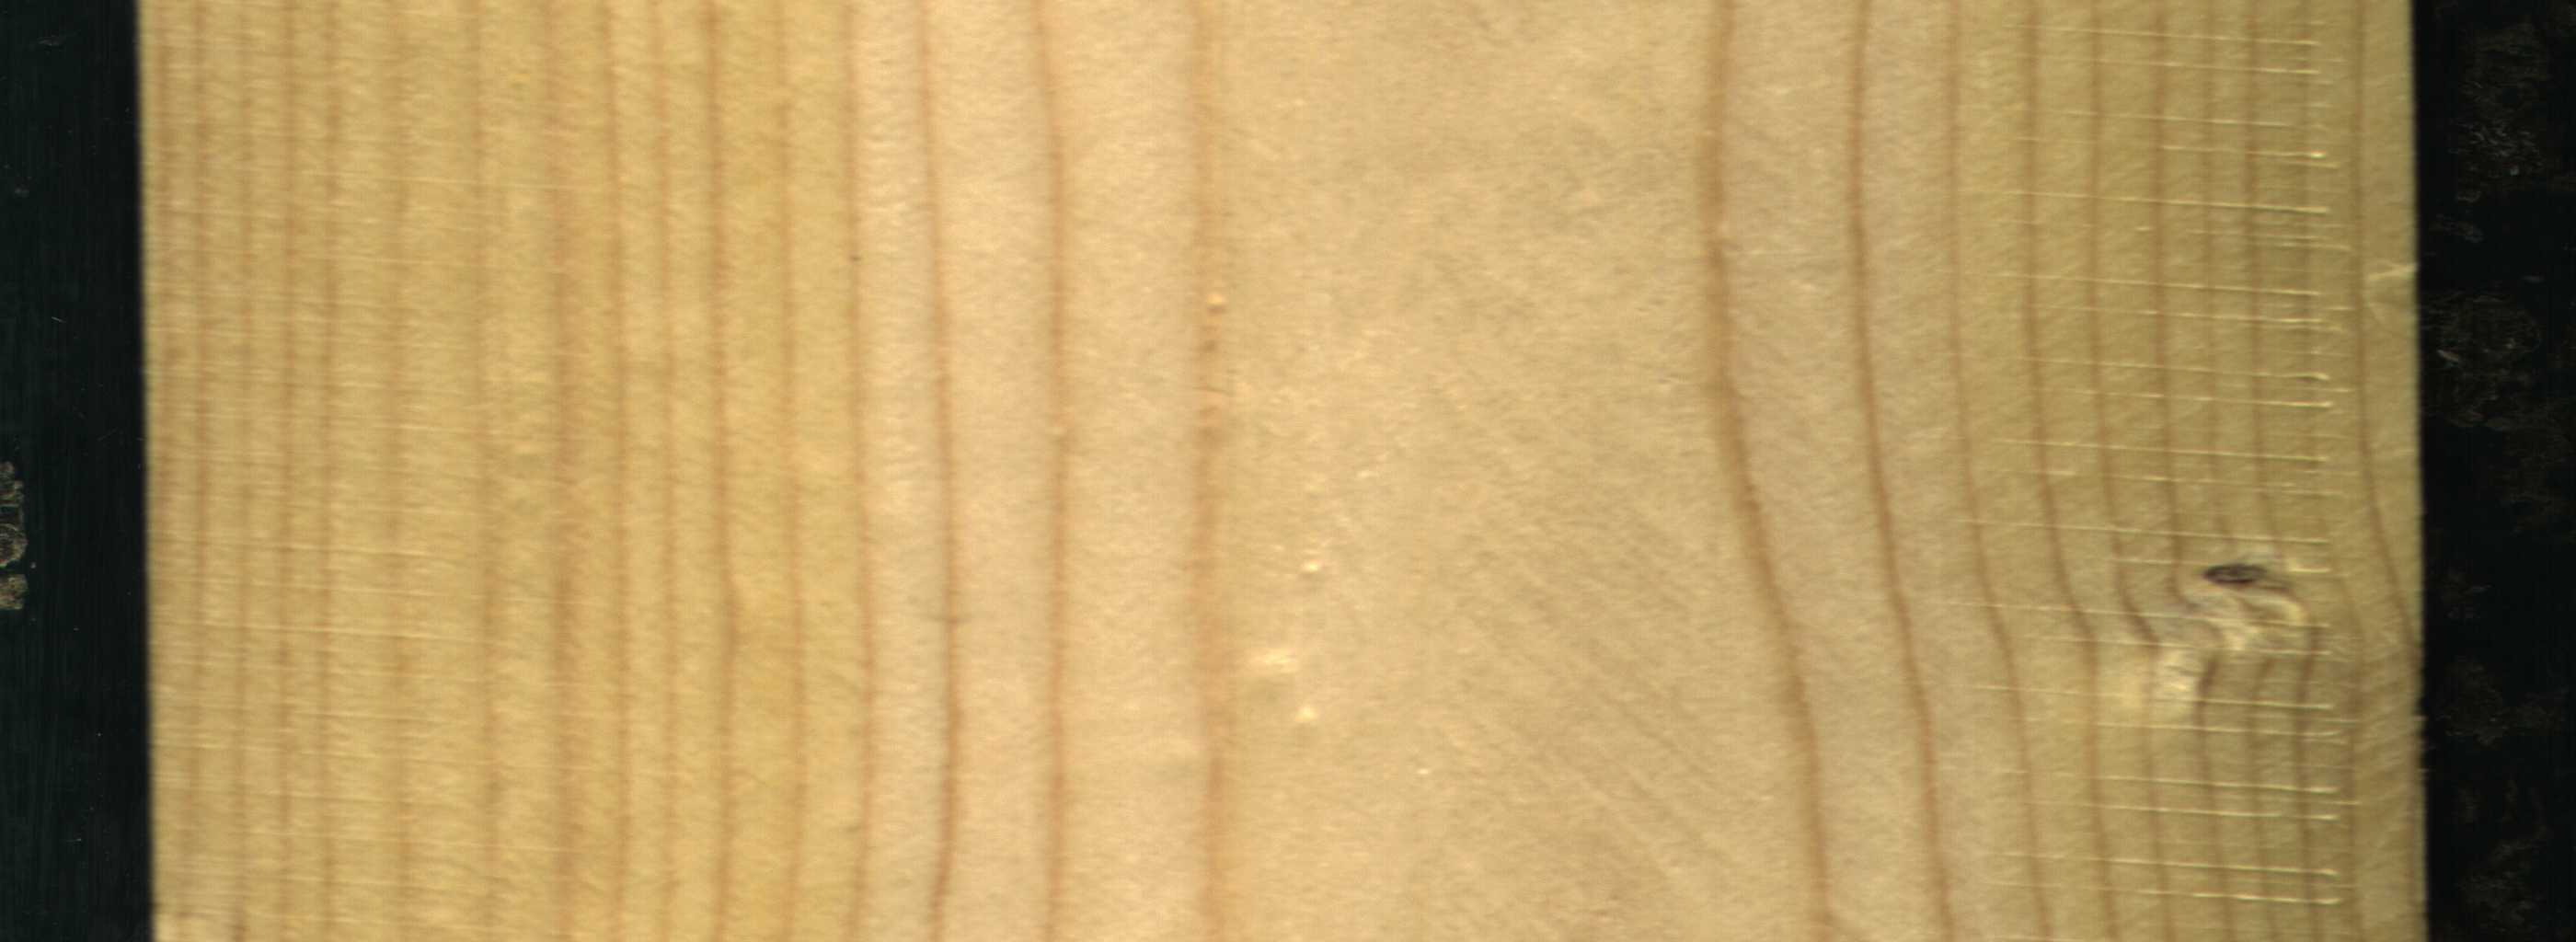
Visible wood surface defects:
Live_Knot